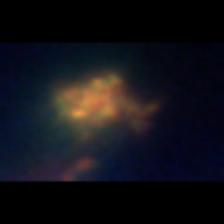
Taxon: Diatom_aggregate
Group: Diatoms